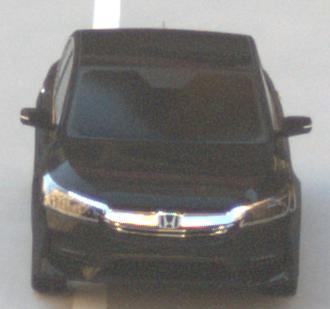
Make: Honda
Model: Accord Hybrid
Detailed model: 9. Generation
Model produced from: 2015
Model produced until: 2019
Doors: 4
Color: black
Road condition: dry road
Daytime: morning or afternoon
Contrast: low contrast